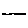
Label: line